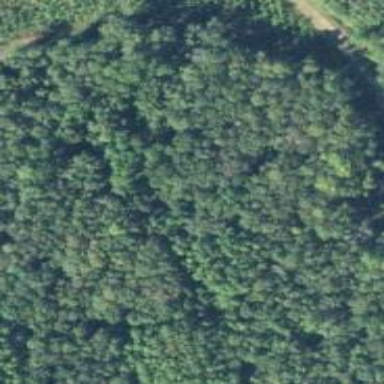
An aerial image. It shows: Forest area dominated by needle-leaved trees.